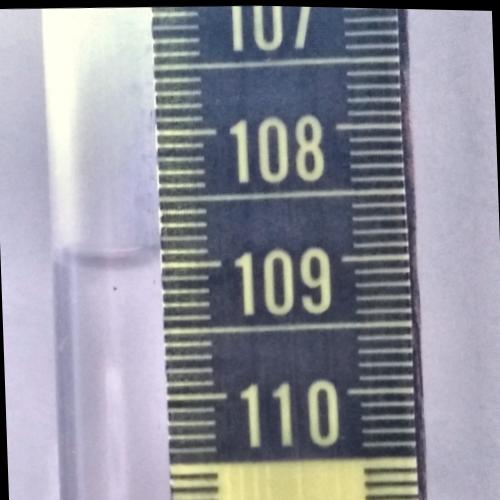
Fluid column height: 108.9 cm